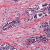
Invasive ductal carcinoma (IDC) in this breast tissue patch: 1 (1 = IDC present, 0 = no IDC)